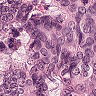
Metastatic tissue present: yes